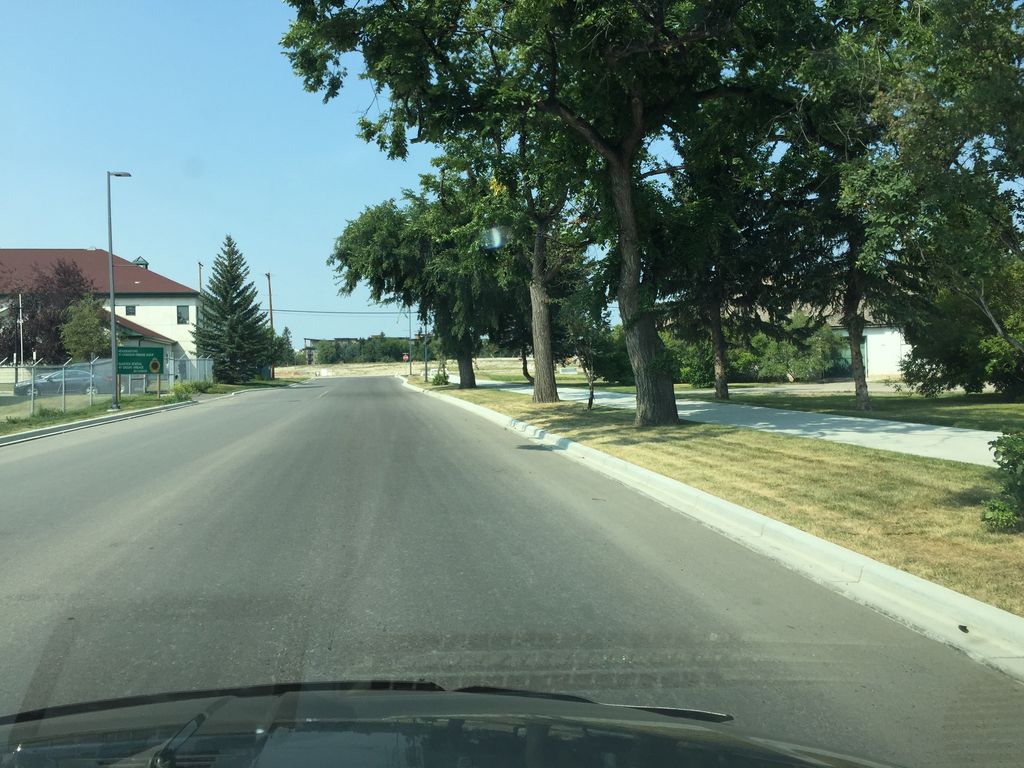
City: calgary